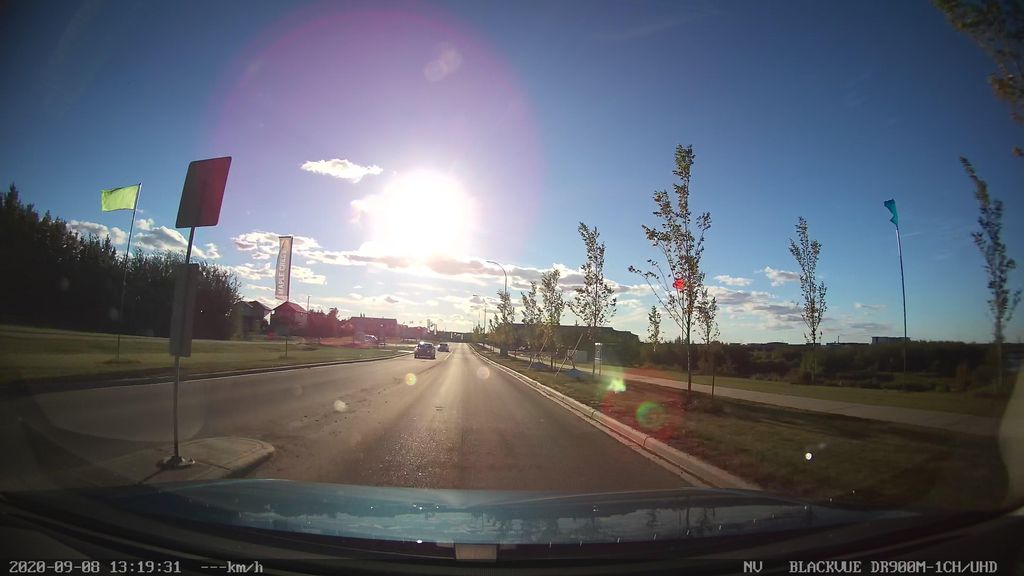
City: edmonton